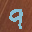
Label: 9